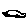
Label: car